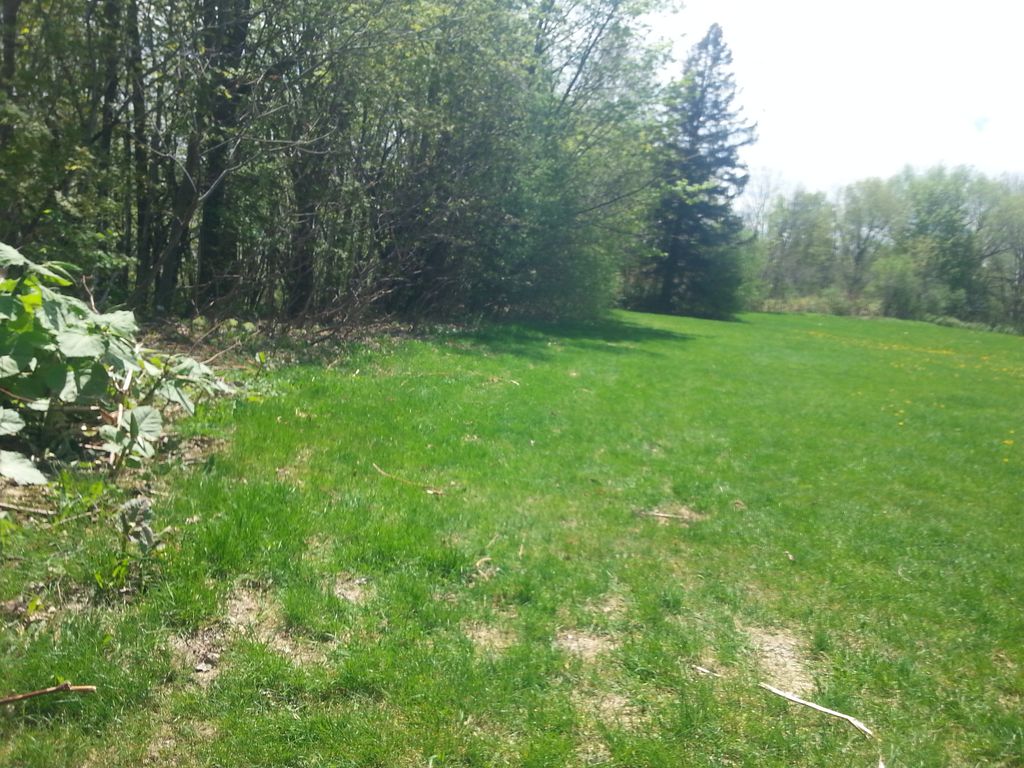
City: quebec_city